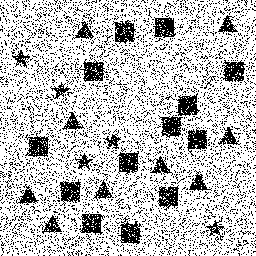
Squares: 13
Triangles: 9
Stars: 5
Total shapes: 27